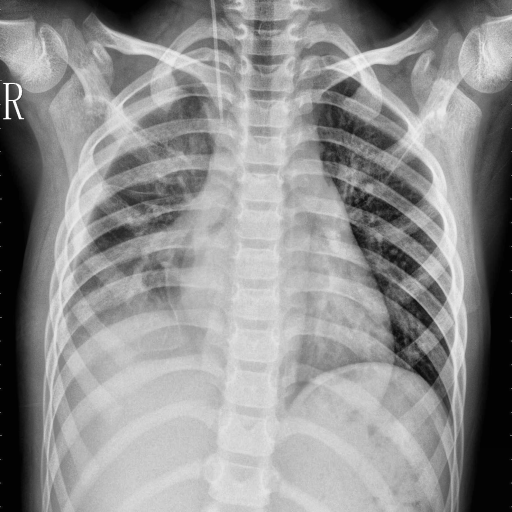
Finding: PNEUMONIA